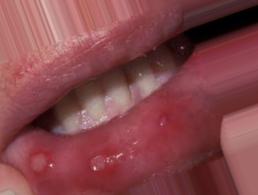
Condition: Mouth Ulcer